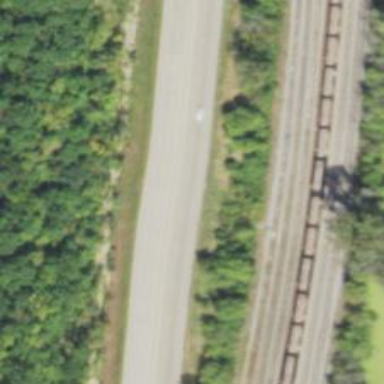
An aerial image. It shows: Trunk highway.